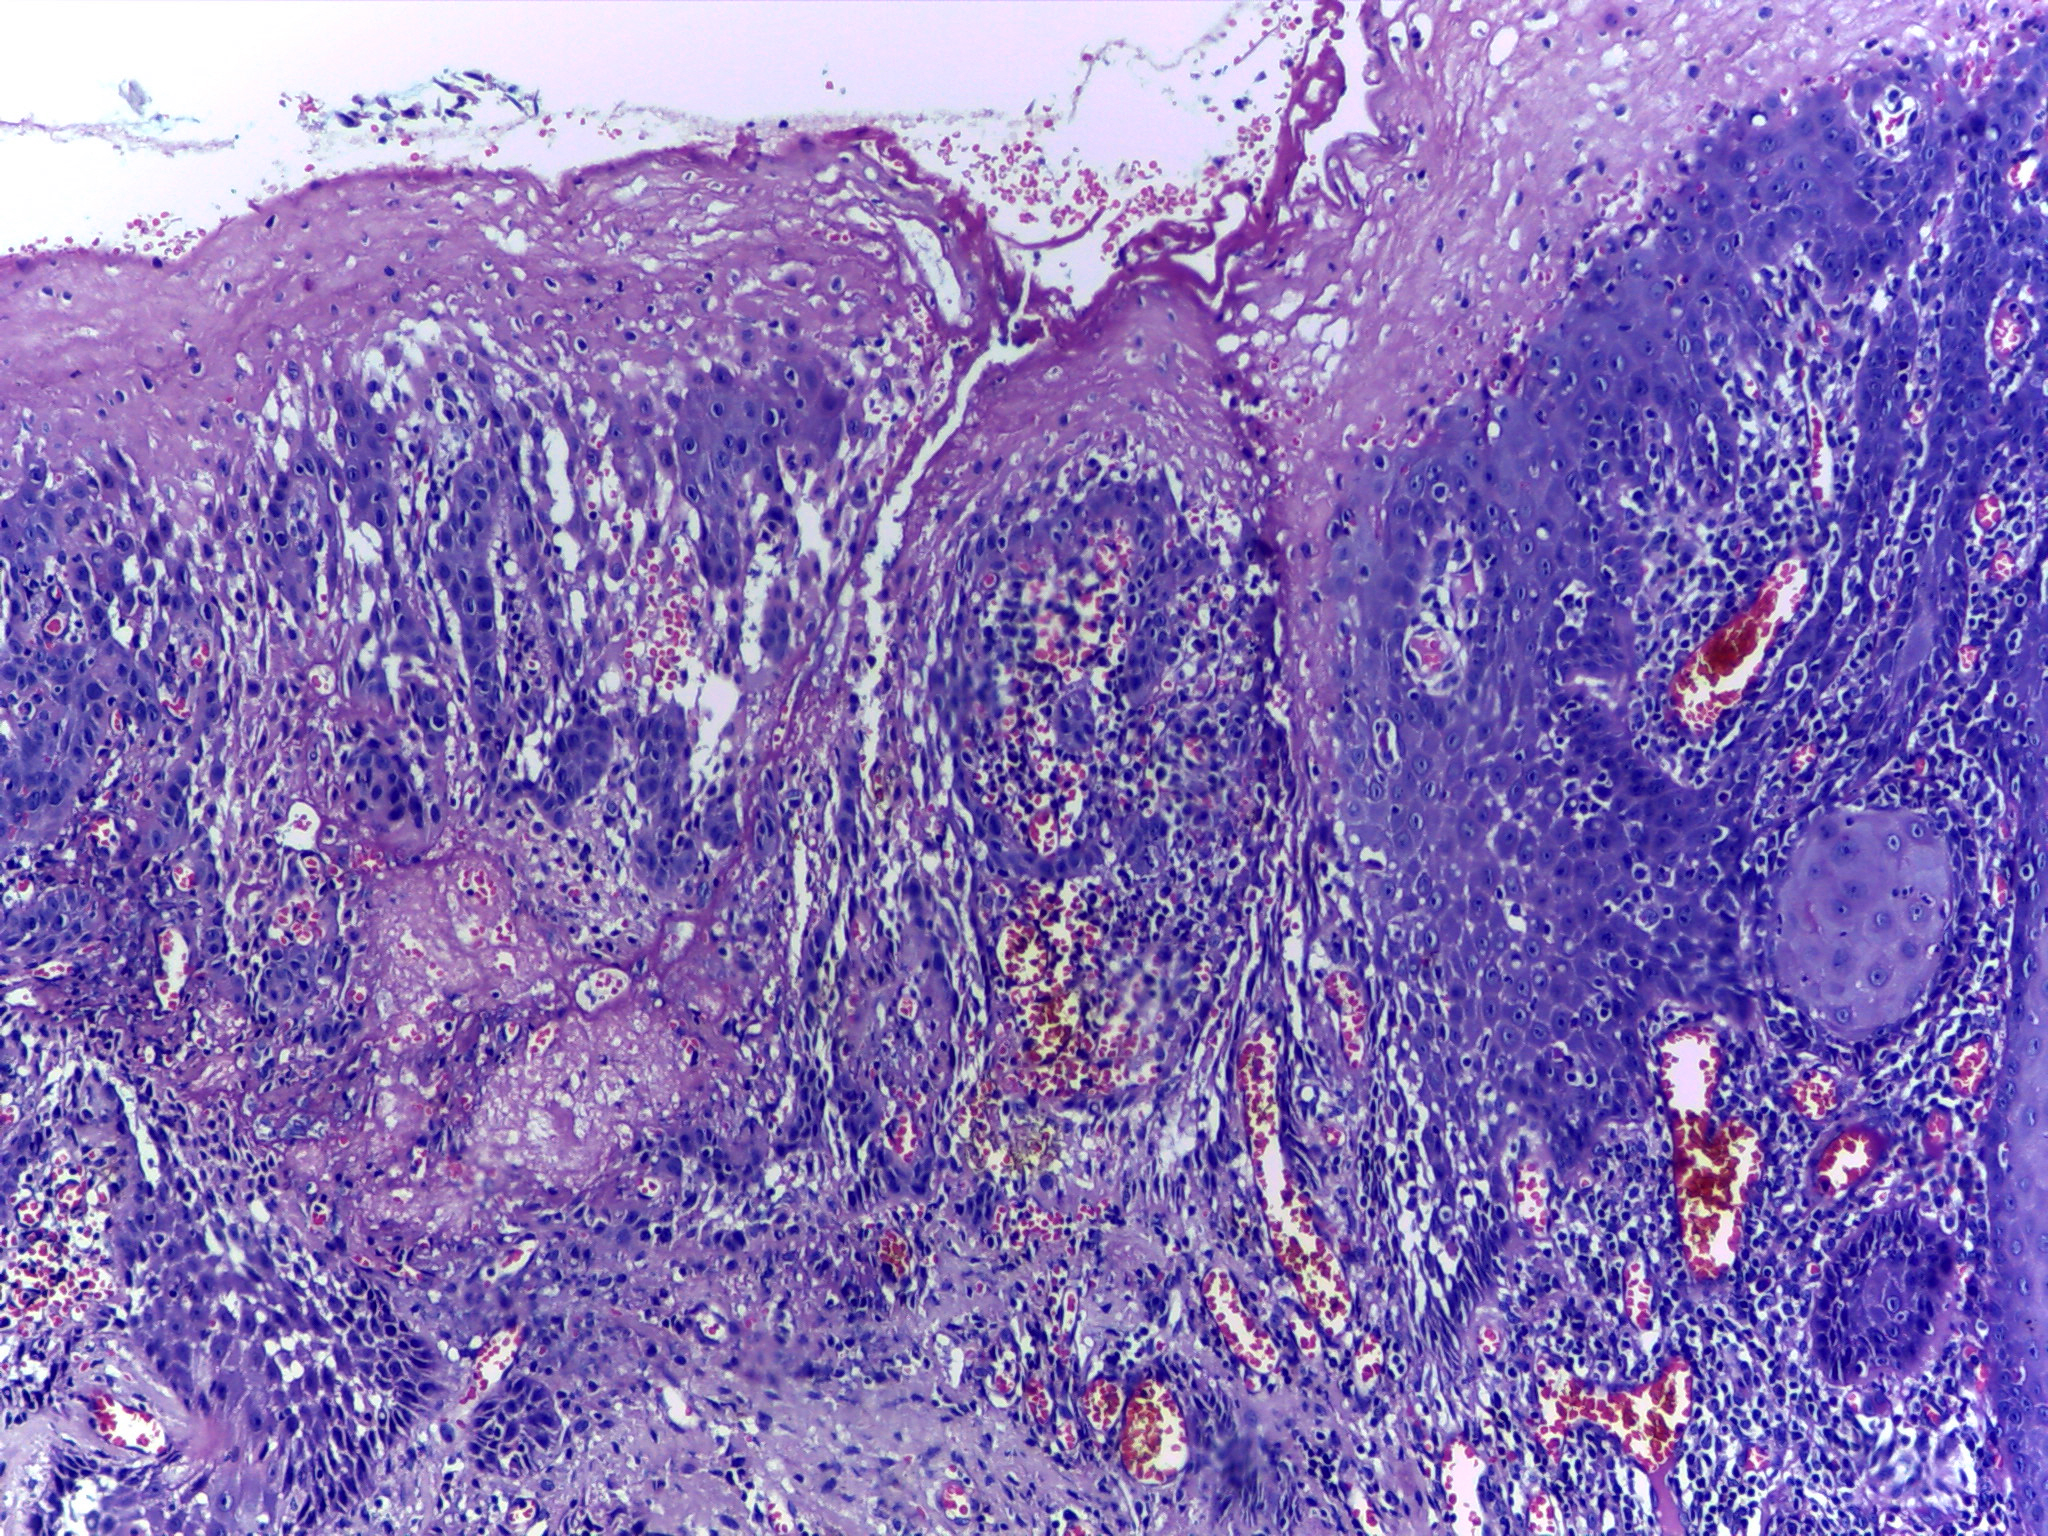
Diagnosis: OSCC